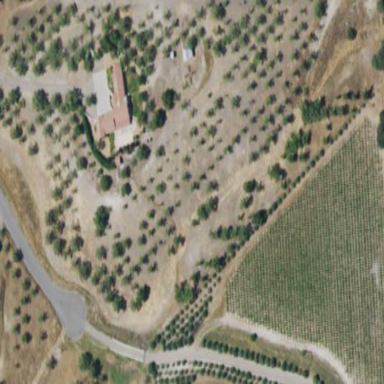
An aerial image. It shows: Orchard.